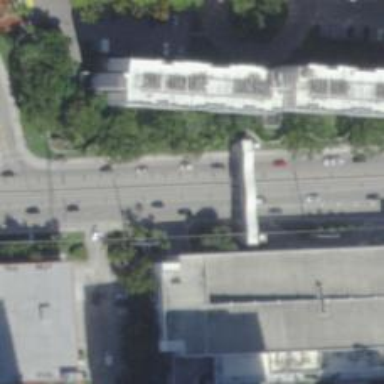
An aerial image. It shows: Crossing footway on bridge.